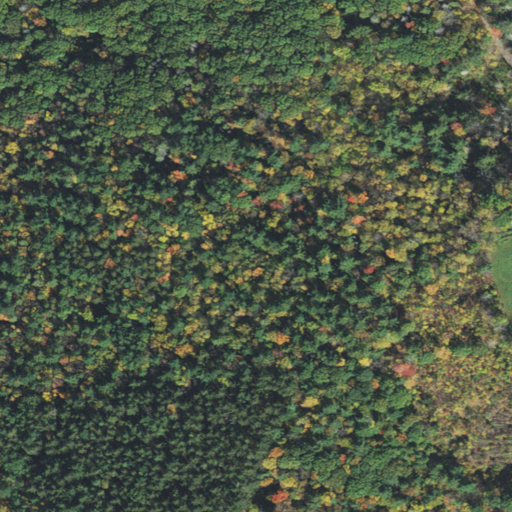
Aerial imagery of mountain in Massachusetts named Cricket Hill containing mixed forest, evergreen forest, deciduous forest, open water, open development, pasture, and low intensity development